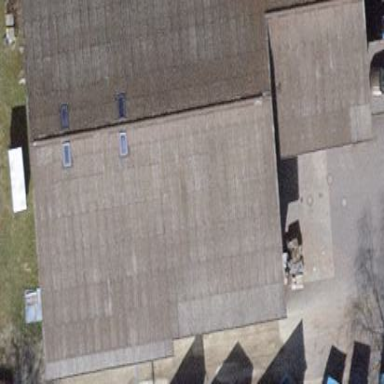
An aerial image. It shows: Industrial building.